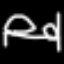
Label: bed